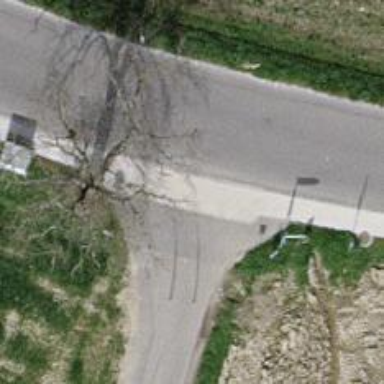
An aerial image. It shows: Tertiary road.